Aerial crown-view tile of a tropical tree (Barro Colorado Island, Panama), acquired 20250217:
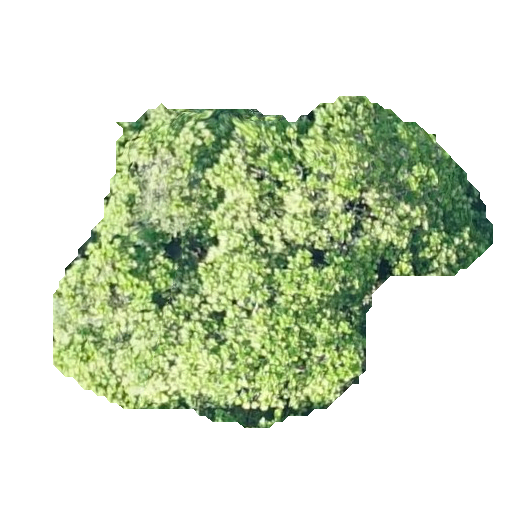
Species: Anacardium excelsum
GBIF accepted scientific name: Anacardium excelsum
Crown area: 146.557 m²